Question: I have my desktop with VS 2010 professional installed, a virtual machine with TFS 2010 installed and a second virtual machine on which I want the builds to work onto.
Thats what I'm trying to say.
The two virtual machines are on the same domain, the VS 2010 is on a different domain.
Is it just configuring the build agent?
Hope this makes sence.
Thanks
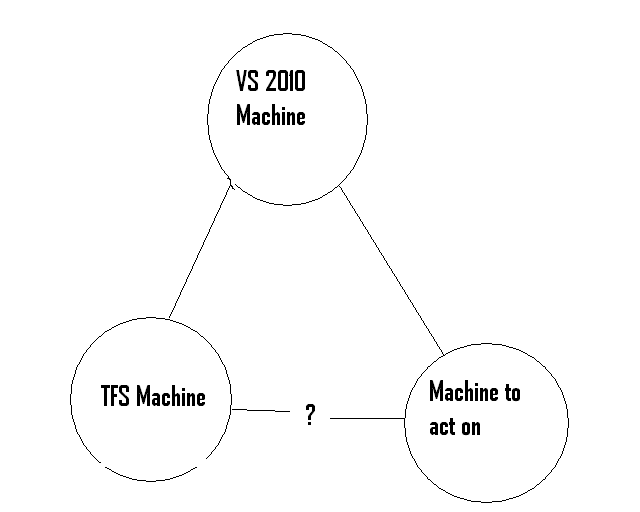
Answer: To make your Visual Studio project build on a dedicated server you have to setup a Team Build definition, see <URL> on the MSDN for more information.